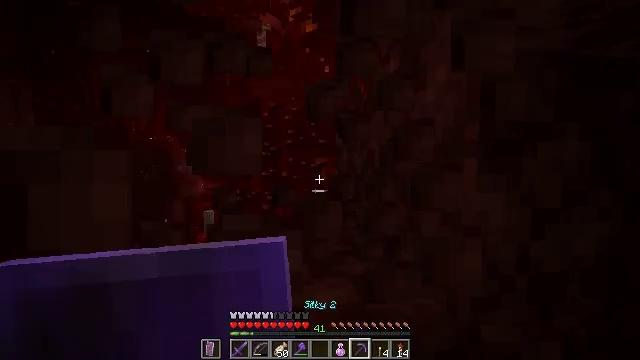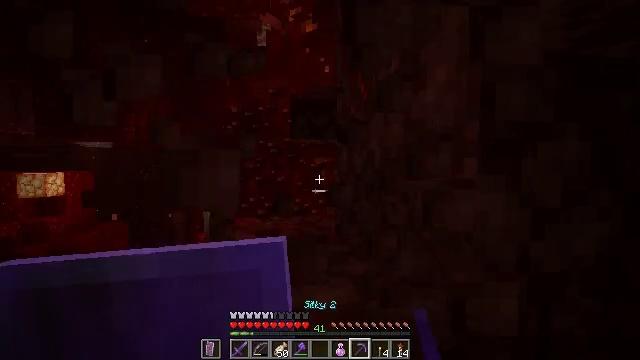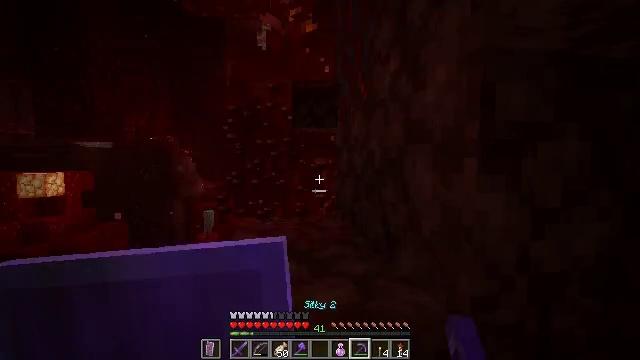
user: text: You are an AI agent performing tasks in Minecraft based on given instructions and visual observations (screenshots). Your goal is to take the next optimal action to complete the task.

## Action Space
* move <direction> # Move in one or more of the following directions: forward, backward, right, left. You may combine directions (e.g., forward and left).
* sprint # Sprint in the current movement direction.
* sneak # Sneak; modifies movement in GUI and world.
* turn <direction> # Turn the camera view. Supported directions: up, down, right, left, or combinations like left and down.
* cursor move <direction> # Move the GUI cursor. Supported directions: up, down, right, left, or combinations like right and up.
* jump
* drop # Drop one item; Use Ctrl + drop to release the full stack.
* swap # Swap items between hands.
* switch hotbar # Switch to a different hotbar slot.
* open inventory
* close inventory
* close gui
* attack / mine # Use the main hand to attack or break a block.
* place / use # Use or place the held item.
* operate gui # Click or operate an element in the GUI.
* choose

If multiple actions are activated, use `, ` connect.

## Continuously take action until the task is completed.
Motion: motion action
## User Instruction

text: Gather materials by mining the weeping vines plant.
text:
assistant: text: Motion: no_op
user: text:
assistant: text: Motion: no_op
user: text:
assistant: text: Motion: no_op